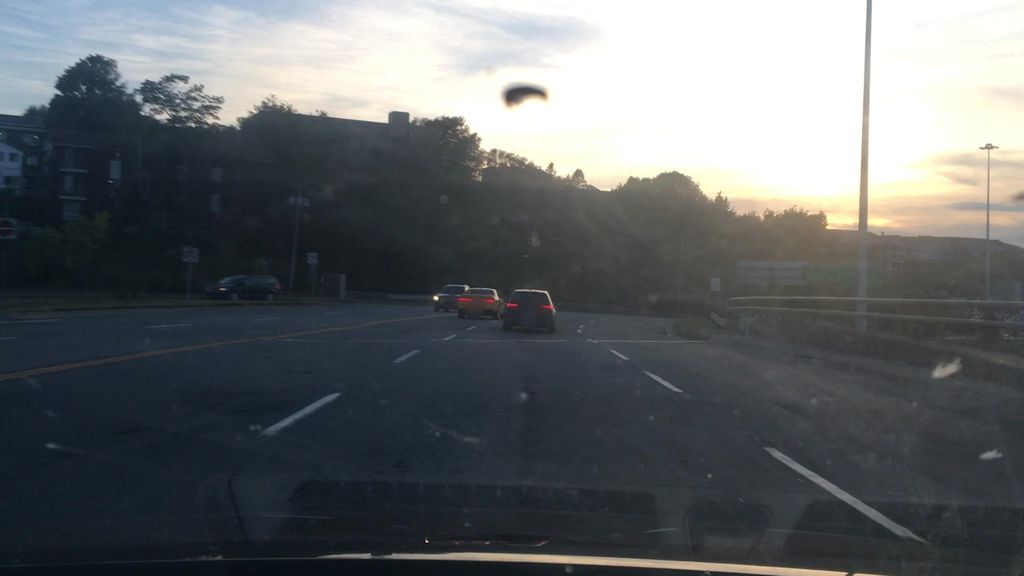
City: halifax